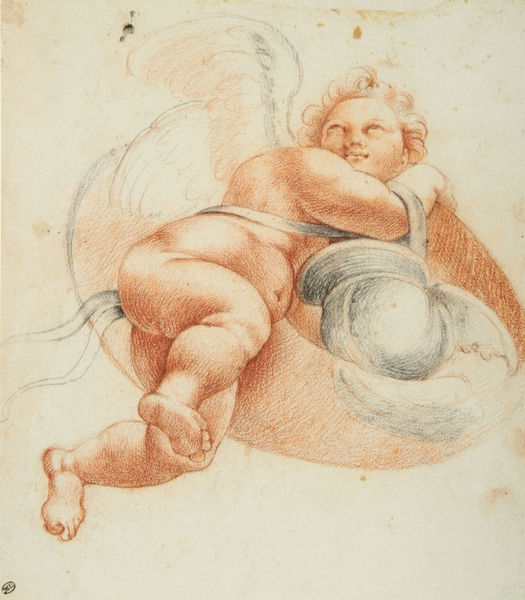
Titel: Fliegender Cupido
Standort: Paris
Institution: Musée du Louvre, Cabinet des dessins
Schlagwörter: akt, blau, flügel, himmel, körper, nackt, rubens, braun, grau, haar, hut, kreide, mund, nase, orange, skizze, zeichnung, blick, rot, wolke, blond, arm, arme, augen, band, barock, federn, gesicht, kind, locken, fliegen, rund, engel, putte, putto, beine, lächeln, bein, füße, papier, liegen, schlafen, bogen, enge, studie, dick, riemen, nabel, bauch, junge, verträumt, bauchnabel, liegend, zehen, ring, beinchen, flug, kohle, schweben, schraffur, bleistift, stempel, helm, untersicht, bänder, amor, eimer, süss, rötel, rundungen, pummelig, speck, michelangelo, graphit, ares, gelockt, alte meister, wampe, zum himmel, n, po, 1850, libido, rundezeichnungen, aktsudie